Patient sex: M
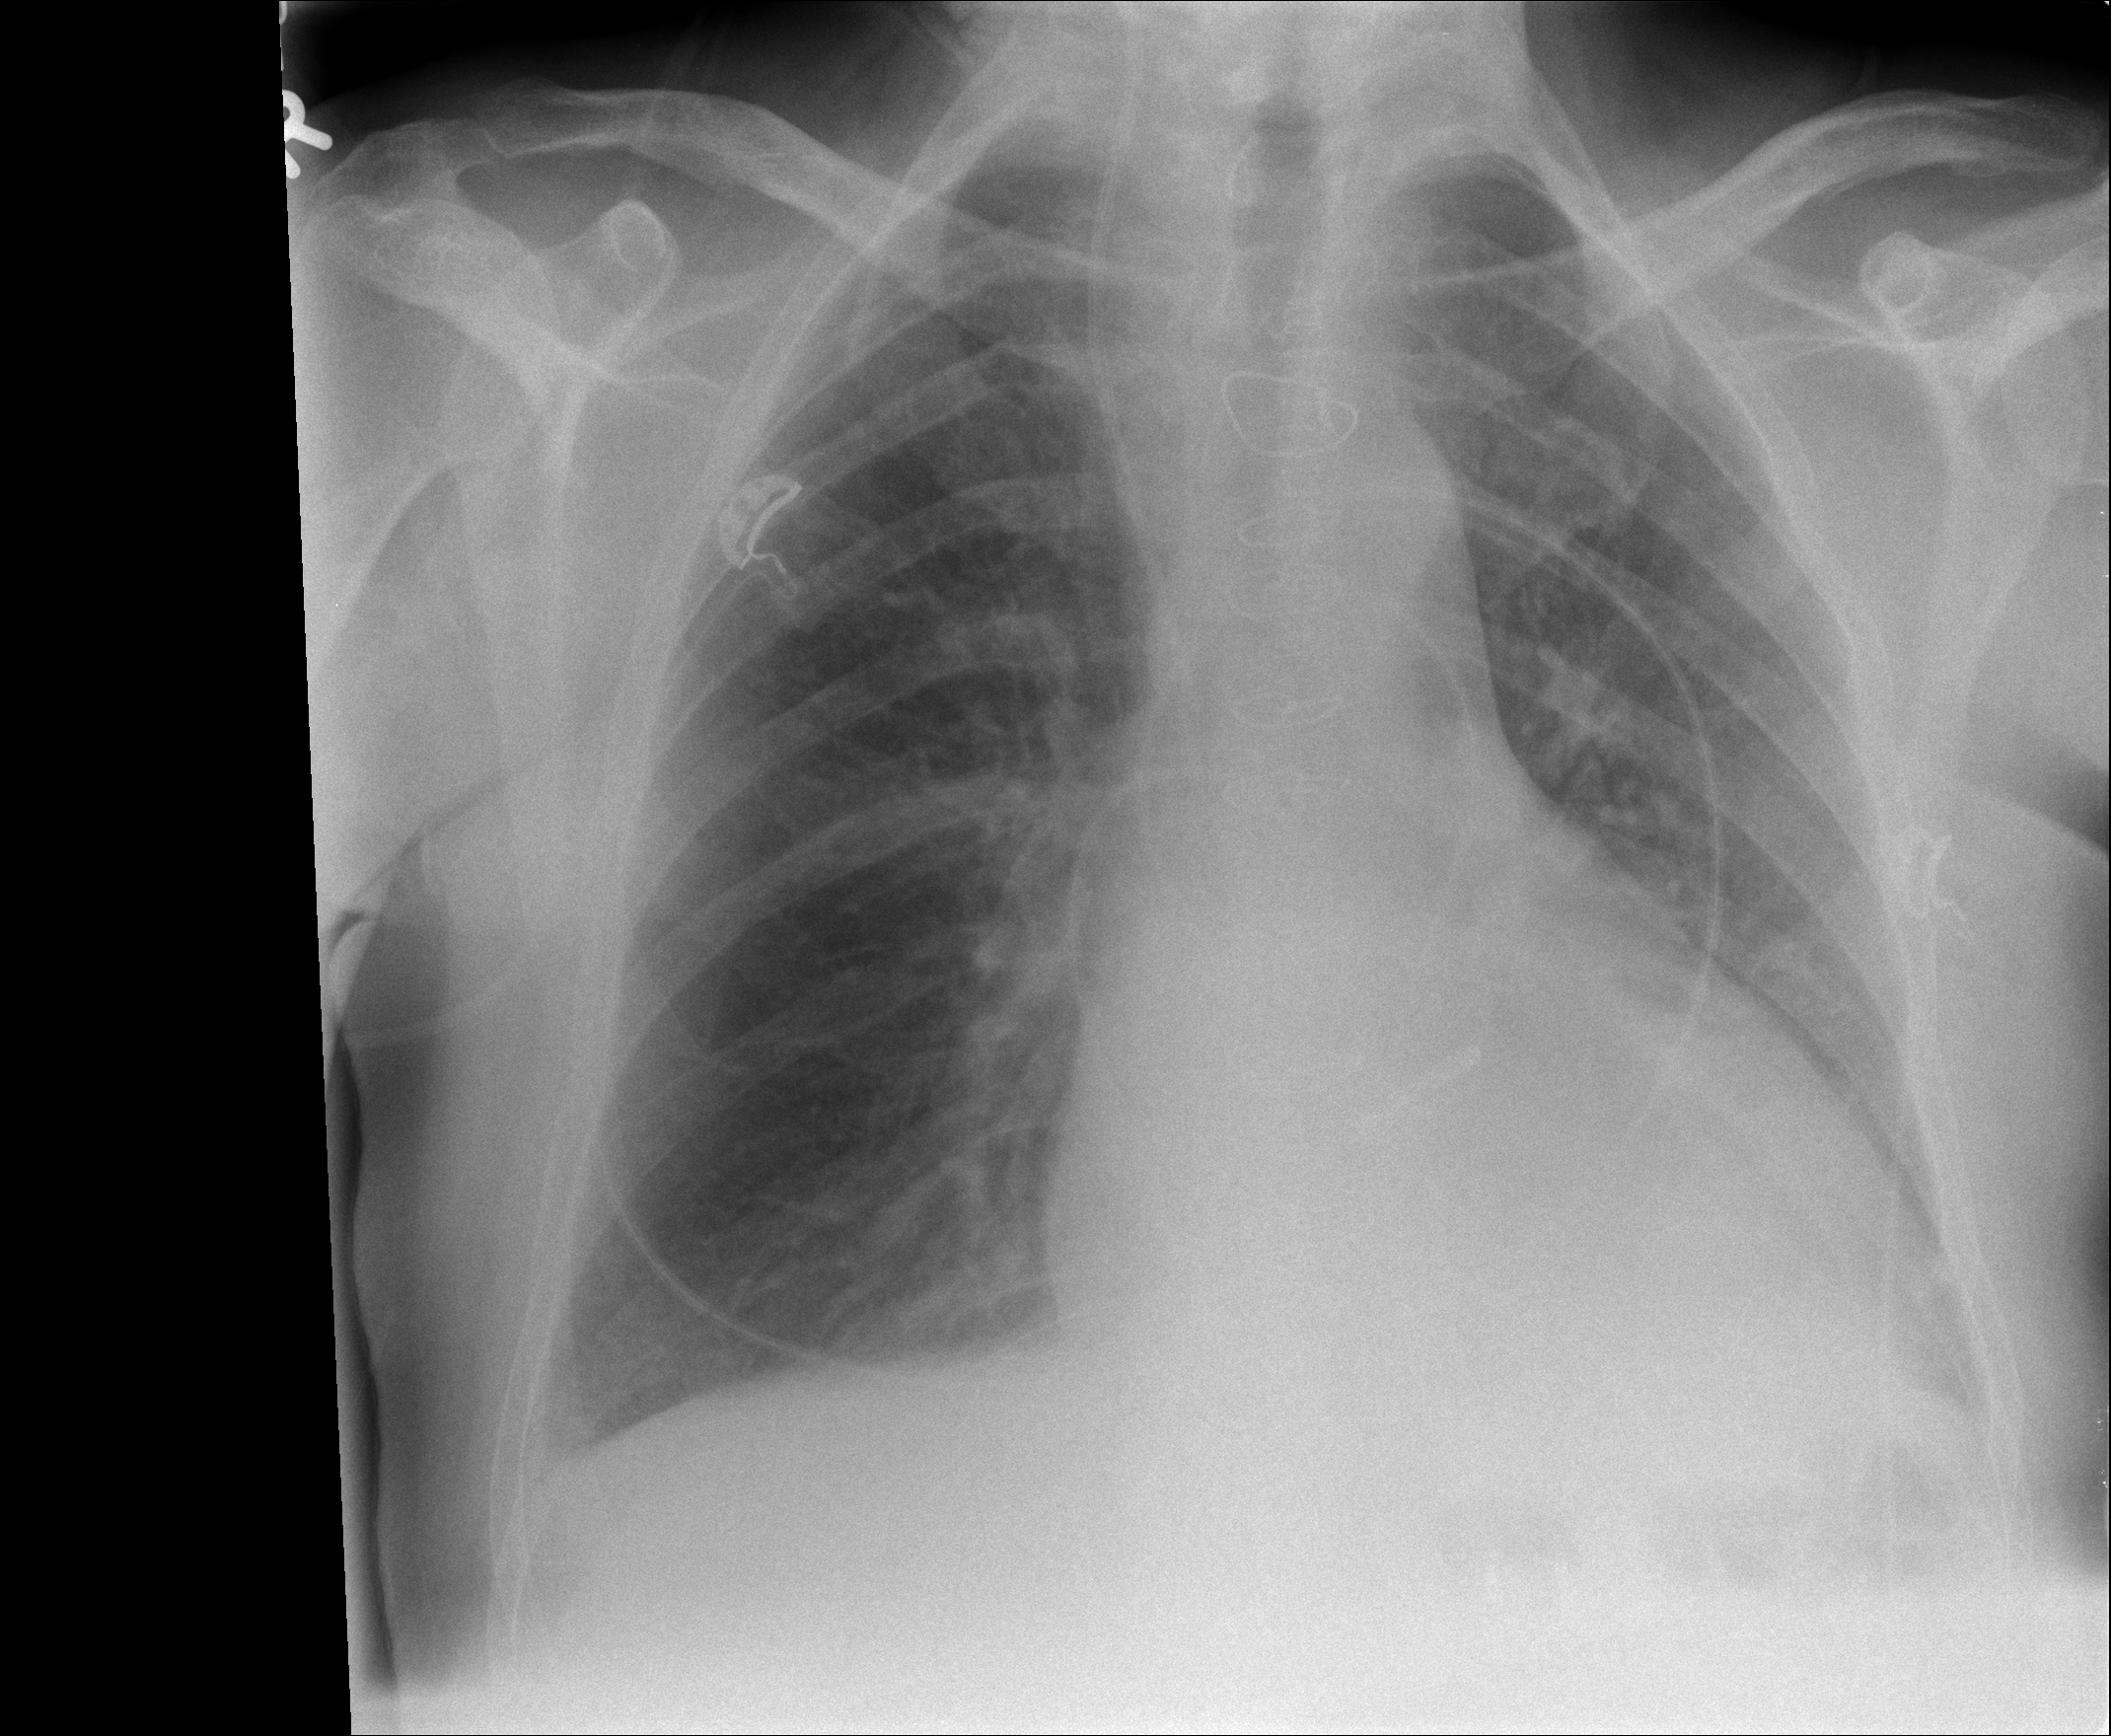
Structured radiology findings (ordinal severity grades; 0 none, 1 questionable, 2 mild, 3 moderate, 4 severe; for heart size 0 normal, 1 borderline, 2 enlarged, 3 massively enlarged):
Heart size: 1
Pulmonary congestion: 0
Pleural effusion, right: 1
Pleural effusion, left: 1
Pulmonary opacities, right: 0
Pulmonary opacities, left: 0
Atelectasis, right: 1
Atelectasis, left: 2